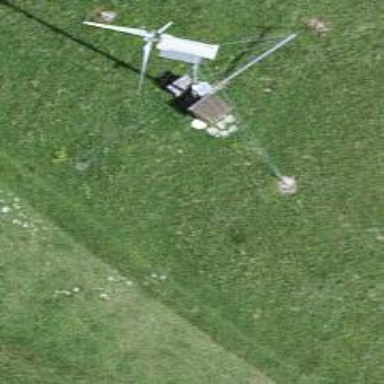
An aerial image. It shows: Wind turbine generating power.